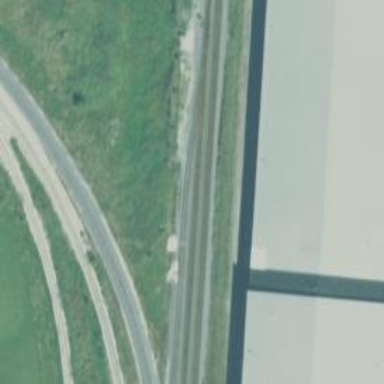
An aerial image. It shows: Railway siding for service.